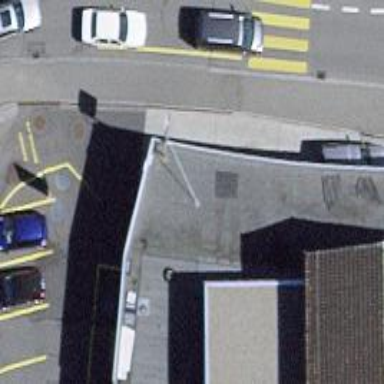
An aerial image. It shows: Fuel station.